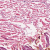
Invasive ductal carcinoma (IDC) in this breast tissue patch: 0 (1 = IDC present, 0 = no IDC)